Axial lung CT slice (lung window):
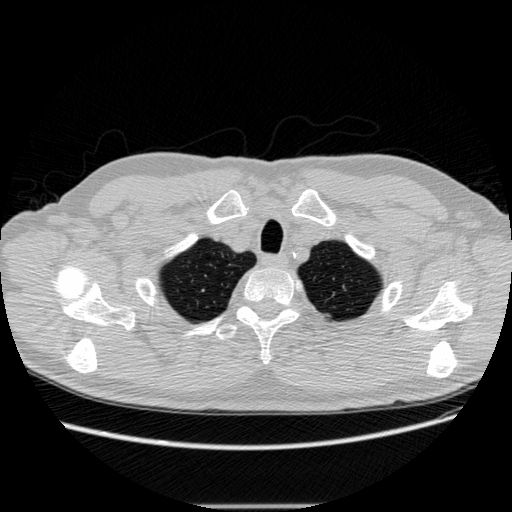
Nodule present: no